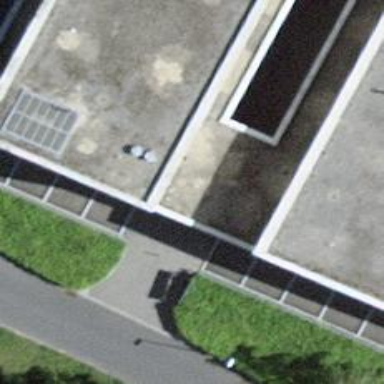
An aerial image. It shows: Path tunnel passing through building.